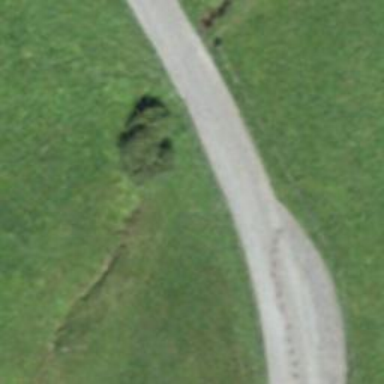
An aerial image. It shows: Culvert tunnel.